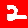
Digit: 2